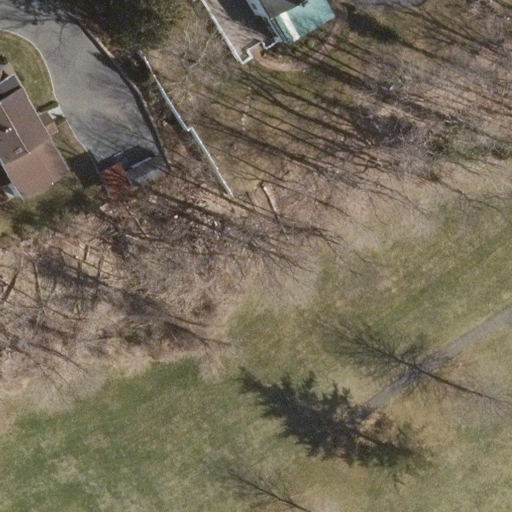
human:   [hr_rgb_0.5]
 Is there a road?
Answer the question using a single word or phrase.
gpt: no

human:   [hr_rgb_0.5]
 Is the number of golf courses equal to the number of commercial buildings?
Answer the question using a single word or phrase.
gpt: no

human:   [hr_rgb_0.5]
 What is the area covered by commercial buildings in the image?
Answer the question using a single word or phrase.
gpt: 0m2

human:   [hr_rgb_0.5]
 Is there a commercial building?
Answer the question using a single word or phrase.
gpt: no

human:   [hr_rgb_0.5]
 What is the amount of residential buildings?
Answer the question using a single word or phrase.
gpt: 3

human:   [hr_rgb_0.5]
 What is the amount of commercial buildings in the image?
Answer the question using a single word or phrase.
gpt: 0

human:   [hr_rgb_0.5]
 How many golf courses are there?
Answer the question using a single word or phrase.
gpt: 1

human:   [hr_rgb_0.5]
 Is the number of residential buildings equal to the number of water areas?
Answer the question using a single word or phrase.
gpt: no

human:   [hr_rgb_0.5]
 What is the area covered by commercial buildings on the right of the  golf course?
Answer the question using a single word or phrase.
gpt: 0m2

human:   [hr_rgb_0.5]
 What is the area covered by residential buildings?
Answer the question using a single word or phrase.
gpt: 1047m2

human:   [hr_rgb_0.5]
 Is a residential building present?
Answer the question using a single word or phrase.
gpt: yes

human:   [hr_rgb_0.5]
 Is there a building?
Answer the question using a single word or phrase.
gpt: yes

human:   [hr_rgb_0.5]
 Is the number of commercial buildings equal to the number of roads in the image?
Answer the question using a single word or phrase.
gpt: yes

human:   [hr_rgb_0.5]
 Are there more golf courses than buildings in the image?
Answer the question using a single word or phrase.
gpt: no

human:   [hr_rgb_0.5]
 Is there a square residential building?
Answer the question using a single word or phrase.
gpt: no

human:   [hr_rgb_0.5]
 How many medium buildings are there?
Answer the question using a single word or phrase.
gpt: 1

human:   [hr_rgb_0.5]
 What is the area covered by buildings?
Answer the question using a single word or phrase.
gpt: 1047m2

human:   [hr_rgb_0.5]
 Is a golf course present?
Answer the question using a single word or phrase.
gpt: yes

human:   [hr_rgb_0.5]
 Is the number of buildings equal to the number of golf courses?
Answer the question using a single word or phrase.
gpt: no

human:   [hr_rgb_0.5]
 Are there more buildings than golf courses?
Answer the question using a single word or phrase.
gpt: yes

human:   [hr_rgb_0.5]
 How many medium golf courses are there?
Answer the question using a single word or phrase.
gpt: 0

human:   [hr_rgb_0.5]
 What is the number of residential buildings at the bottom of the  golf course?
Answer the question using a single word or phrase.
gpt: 0

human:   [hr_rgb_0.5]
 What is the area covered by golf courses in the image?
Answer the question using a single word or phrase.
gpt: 10307m2

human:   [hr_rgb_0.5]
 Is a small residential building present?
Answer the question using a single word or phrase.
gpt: yes

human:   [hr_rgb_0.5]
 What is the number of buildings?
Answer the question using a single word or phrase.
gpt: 3

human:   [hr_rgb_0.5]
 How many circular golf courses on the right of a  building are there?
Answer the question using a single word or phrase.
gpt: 0

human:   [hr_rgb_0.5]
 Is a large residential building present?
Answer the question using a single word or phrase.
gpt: yes

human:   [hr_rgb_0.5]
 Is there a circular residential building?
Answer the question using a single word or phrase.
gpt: no

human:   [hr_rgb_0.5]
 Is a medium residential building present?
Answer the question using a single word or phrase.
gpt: yes

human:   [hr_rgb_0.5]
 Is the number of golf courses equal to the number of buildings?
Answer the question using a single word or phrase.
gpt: no

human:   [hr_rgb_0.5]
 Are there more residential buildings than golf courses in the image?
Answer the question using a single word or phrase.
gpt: yes

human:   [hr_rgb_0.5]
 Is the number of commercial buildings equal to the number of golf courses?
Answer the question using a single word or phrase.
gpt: no

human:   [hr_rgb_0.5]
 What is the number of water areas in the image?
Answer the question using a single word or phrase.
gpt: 0

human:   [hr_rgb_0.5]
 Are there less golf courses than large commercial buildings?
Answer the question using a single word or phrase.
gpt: no

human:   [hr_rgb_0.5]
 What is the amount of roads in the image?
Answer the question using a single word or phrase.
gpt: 0

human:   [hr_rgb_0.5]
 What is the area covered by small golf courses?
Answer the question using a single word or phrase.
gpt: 0m2

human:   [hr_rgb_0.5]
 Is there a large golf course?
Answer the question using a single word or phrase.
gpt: yes

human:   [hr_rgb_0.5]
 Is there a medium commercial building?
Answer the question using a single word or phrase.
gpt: no

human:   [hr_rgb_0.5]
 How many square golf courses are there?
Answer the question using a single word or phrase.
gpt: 0

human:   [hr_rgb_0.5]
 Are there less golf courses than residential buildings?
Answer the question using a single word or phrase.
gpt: yes

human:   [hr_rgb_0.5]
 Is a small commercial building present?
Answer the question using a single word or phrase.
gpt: no

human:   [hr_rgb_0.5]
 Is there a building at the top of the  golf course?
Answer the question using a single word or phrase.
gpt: yes

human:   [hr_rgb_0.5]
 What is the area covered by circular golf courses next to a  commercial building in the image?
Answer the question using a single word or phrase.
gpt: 0m2

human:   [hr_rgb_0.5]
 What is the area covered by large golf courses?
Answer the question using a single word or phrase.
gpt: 10307m2

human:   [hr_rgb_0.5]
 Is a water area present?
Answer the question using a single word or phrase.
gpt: no

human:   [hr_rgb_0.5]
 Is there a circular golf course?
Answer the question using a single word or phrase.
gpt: no

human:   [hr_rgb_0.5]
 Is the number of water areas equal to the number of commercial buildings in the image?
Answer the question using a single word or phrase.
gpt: yes

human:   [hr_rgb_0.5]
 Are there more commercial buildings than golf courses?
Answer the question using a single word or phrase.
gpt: no

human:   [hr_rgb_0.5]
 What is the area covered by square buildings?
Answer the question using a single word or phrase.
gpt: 0m2

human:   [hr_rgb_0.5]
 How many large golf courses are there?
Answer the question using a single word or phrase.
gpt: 1

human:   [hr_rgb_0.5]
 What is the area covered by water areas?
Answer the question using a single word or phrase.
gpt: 0m2

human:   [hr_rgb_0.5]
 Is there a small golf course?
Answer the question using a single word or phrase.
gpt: no

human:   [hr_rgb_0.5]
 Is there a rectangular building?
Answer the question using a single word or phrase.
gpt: no

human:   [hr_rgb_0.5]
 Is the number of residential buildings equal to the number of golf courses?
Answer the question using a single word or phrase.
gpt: no

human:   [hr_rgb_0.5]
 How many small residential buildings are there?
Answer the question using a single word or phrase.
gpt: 1

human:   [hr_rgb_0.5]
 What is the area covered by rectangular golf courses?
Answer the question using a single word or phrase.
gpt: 10307m2

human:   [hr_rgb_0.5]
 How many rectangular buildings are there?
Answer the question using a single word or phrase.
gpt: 0

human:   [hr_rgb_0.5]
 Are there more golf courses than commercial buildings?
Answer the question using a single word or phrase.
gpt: yes

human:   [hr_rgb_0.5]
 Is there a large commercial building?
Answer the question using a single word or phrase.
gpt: no

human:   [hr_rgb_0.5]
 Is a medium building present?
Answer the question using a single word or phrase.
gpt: yes

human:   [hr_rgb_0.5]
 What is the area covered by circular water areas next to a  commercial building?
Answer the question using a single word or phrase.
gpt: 0m2

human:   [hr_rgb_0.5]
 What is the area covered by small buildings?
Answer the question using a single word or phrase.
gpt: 69m2

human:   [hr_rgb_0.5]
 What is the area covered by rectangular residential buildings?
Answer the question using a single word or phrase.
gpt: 0m2

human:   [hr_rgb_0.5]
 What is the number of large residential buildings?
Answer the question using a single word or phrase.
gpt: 1